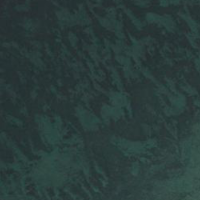
EUNIS habitat code: 14
Species observed at this site:
Sterna hirundo